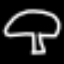
Label: mushroom